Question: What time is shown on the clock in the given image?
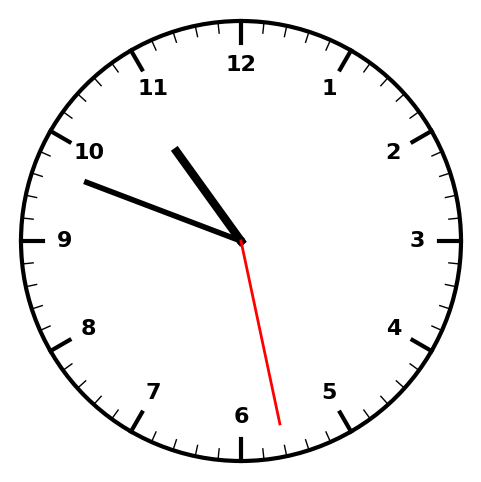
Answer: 10:48:28